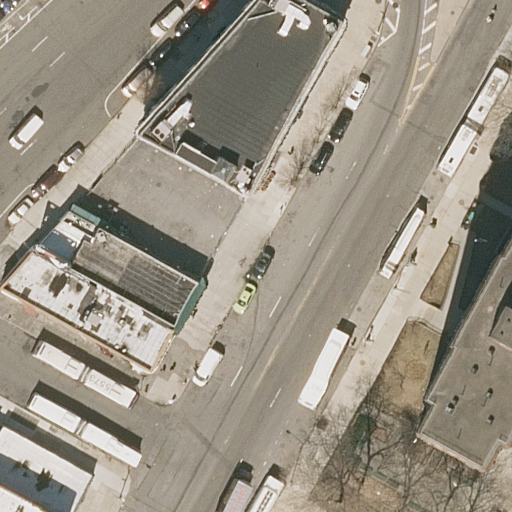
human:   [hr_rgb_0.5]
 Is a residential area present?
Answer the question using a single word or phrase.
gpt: yes

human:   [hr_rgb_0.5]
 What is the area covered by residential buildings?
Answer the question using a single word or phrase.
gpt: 2186m2

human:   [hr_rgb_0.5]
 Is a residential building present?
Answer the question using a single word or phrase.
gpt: yes

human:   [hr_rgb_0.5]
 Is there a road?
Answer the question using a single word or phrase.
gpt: yes

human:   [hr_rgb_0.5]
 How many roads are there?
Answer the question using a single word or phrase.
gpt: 8

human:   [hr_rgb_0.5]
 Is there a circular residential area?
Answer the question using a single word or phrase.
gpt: no

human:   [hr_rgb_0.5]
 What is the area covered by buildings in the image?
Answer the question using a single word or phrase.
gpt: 2186m2

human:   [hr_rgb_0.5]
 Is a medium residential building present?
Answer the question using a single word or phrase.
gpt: yes

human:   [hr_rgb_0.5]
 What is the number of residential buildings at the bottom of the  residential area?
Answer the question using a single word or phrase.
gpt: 0

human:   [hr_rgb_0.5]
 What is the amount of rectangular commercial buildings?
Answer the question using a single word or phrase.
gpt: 0

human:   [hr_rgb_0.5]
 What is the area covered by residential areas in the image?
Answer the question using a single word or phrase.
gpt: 10638m2

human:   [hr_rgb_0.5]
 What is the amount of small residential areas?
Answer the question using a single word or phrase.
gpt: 0

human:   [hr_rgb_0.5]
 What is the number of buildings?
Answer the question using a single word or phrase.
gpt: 6

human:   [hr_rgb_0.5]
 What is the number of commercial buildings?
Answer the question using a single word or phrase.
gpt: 0

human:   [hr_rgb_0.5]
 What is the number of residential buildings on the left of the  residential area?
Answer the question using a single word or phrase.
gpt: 6

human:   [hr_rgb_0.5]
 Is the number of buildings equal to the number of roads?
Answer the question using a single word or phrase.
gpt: no

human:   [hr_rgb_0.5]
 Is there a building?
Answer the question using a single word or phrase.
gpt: yes

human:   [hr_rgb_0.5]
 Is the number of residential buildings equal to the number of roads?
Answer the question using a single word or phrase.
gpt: no

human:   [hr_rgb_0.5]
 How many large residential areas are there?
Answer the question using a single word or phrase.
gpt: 1

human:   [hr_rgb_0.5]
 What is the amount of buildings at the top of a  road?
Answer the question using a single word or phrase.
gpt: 4

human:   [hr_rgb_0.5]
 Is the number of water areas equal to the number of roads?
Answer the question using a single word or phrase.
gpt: no

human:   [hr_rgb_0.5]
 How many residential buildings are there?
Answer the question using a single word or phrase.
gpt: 6

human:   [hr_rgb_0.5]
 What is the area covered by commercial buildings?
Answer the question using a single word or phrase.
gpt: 0m2

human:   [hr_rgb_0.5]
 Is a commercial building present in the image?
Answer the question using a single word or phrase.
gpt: no

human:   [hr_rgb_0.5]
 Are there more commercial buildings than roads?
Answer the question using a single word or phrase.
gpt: no

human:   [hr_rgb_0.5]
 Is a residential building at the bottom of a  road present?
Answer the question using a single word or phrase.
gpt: yes

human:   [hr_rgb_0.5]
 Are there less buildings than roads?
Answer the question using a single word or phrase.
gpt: yes

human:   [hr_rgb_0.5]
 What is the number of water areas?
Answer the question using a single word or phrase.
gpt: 0

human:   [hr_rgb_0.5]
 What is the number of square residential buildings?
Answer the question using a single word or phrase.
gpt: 0

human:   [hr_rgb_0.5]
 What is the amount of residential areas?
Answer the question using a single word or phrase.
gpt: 1

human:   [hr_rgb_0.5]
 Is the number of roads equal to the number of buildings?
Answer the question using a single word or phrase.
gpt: no

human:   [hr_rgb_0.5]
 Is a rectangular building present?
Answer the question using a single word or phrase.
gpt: yes

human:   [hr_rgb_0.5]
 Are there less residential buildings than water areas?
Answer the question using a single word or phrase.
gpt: no

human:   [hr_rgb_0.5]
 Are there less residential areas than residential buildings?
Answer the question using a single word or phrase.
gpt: yes

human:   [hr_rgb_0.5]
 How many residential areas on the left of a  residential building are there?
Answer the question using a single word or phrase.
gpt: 0

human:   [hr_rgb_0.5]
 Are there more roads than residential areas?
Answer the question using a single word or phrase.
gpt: yes

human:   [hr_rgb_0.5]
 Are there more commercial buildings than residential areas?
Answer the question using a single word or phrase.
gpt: no

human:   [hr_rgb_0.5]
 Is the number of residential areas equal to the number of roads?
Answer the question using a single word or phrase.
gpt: no

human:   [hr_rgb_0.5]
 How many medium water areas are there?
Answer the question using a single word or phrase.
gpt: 0

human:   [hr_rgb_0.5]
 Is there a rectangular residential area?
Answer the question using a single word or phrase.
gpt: yes

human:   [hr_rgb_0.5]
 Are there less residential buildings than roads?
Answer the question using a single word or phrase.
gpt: yes

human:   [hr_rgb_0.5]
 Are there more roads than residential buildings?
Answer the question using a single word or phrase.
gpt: yes

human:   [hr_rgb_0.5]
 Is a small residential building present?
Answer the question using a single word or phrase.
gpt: yes

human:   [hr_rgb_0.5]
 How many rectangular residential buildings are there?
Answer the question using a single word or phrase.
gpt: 4

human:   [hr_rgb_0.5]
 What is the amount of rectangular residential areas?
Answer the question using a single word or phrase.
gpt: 1

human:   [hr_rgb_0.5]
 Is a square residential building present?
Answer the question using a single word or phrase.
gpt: no

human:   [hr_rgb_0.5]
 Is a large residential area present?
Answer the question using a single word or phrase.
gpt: yes

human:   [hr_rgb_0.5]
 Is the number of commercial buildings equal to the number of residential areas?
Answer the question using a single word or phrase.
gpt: no

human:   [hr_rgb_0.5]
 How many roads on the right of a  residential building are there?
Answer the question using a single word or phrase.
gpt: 6

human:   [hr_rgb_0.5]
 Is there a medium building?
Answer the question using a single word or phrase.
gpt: yes

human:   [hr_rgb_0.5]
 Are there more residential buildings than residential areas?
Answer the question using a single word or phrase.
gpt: yes

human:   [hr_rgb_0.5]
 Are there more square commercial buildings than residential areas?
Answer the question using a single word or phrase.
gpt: no

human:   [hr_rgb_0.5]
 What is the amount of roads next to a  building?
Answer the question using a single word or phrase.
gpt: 8

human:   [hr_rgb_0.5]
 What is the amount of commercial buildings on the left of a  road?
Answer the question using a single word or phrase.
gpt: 0

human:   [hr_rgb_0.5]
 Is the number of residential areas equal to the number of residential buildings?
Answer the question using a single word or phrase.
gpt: no

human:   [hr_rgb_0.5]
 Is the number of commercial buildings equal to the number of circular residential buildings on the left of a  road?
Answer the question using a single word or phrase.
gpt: yes

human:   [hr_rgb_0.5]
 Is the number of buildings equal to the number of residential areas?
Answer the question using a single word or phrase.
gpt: no

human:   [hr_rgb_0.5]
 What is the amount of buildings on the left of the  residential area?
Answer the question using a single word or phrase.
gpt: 6

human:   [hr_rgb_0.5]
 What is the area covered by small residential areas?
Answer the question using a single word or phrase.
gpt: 0m2

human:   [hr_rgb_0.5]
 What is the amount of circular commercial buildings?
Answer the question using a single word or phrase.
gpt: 0

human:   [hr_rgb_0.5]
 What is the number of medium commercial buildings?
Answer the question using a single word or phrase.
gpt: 0

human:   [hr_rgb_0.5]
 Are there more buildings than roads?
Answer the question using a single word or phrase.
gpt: no

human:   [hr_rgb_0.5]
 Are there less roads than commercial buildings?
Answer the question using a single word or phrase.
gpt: no

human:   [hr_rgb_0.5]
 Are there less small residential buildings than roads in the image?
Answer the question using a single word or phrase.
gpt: yes